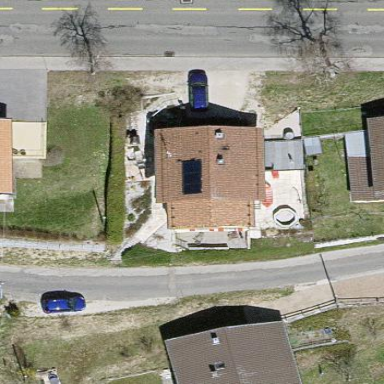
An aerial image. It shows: Detached building with gabled roof.